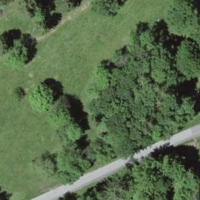
EUNIS habitat code: 23
Species observed at this site:
Campanula glomerata